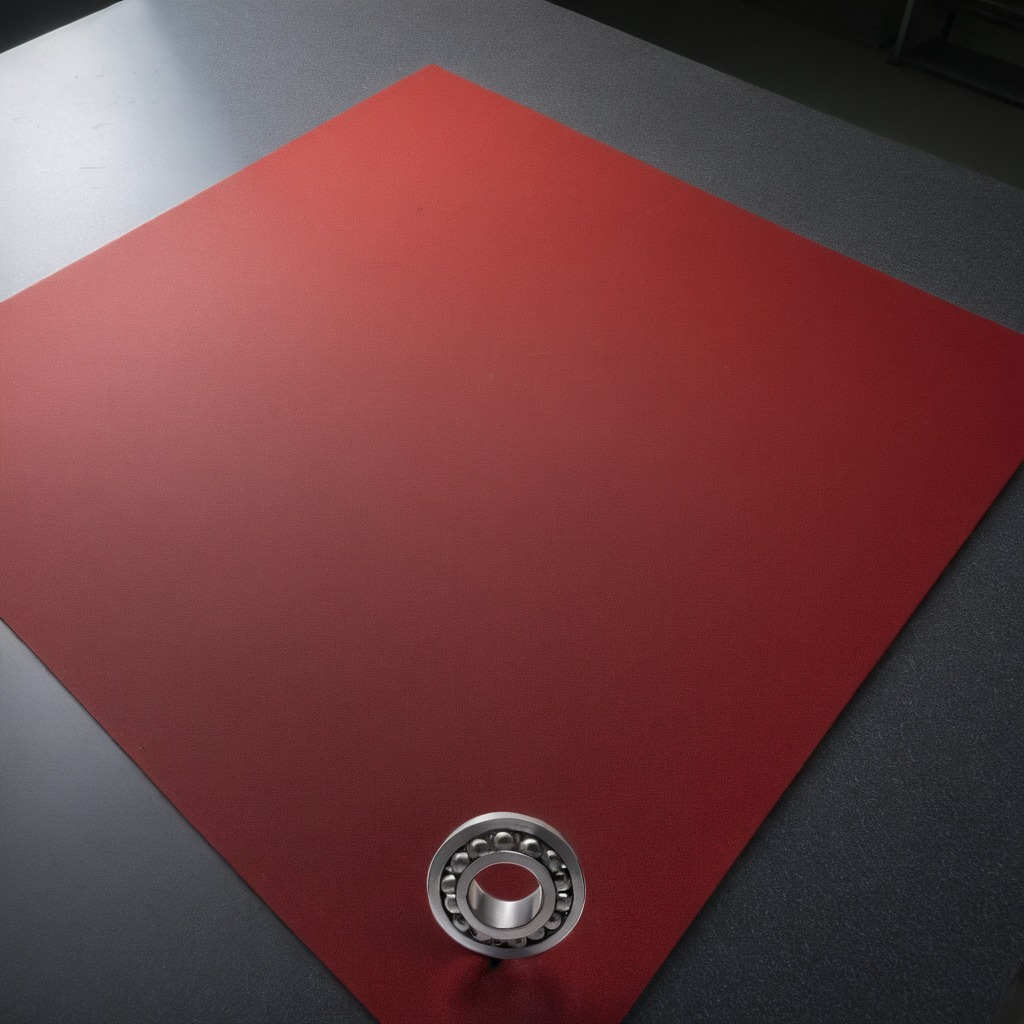
A metal ball bearing is lying on the clean granite tabletop covered with a red rubber mat inside a workshop under bright overhead lighting crisp shadows high clarity worn but beneath the mat